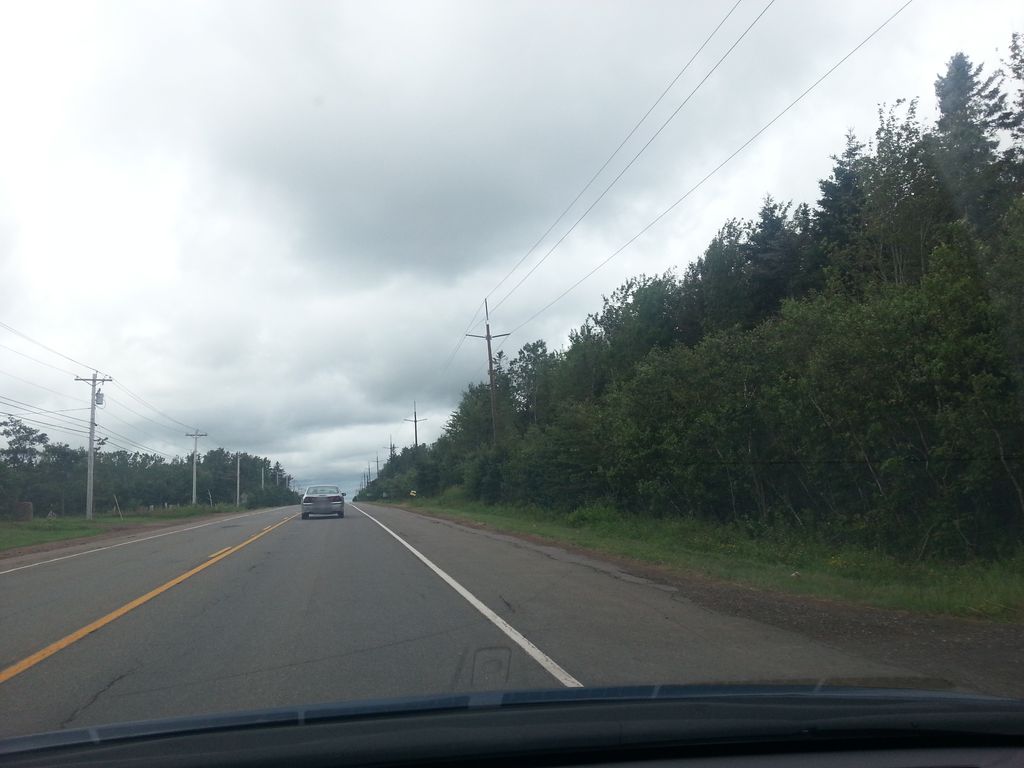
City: charlottetown